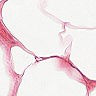
Metastatic tissue present: no